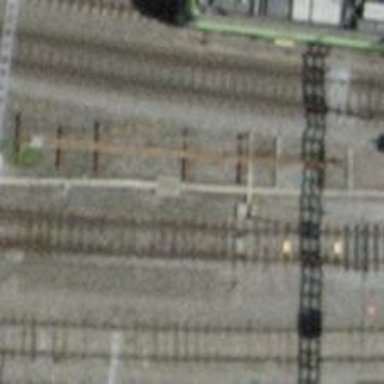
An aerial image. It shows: Railway switch.